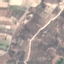
Land use / land cover: PermanentCrop